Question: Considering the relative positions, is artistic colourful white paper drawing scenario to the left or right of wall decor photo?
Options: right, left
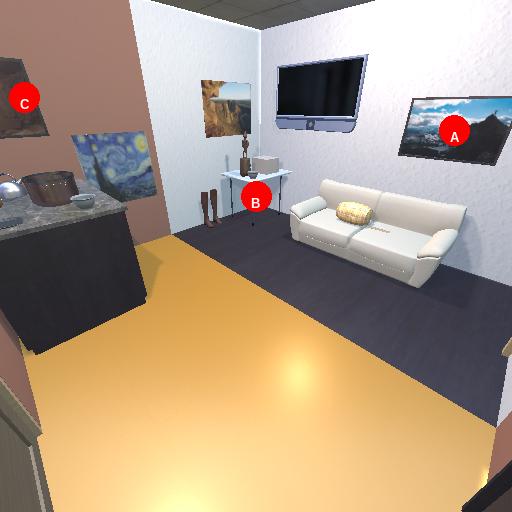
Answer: right